Question: I have a desktop application that shows a virtual representation of the user's screen. The ratio of the canvas inside my application does not match the ratio of the user's screen.

Inside my application the user can add a rectangle shaped section on the screen. When the rectangle is added, the default size on the actual desktop is 450x300. So I need to resize the rectangle in the virtual desktop to reflect that.
So I can't simply do this:
'''
double virtualRectWidth = VirtualResolutionX / (RealResolutionX / 450);
double virtualRectHeight = virtualRectWidth / (RealResolutionX / RealResolutionY);
'''
The aspect ratio would not match.
How do I adjust the size of the virtual rectangle?
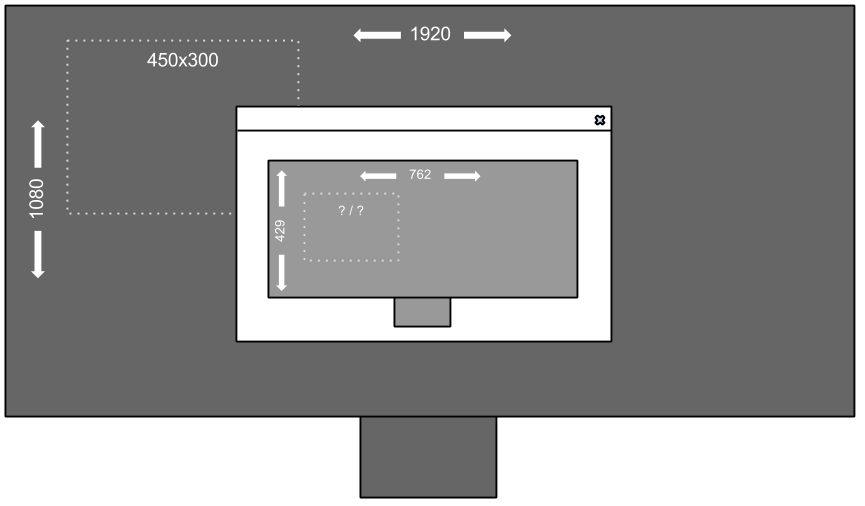
Answer: If you wan to account for all the possible options (real height/width bigger/smaller than virtual height/width) and to make sure that the best configuration is delivered (the rescaling occurs such that the available space is maximised), it is not so straightforward. The code below accounts for all the eventualities:
'''
double safeRatio = 0.95; //Avoiding identical height/width
double heightWidthRatio = virtualRectHeight / virtualRectWidth; //450 / 300
double diffWidth = safeRatio * realRectWidth - virtualRectWidth;
double diffHeight = safeRatio * realRectHeight - virtualRectHeight;
double virtualRectWidth_final = virtualRectWidth;
double virtualRectHeight_final = virtualRectHeight;
if (diffWidth <= 0 && diffHeight <= 0) //virtualRectWidth >= safeRatio*realRectWidth and virtualRectHeight >= safeRatio*realRectHeight
{
int counterDec = 10;
if(Math.Abs(diffWidth) > Math.Abs(diffHeight))
{
virtualRectWidth_final = safeRatio * realRectWidth + counterDec;
do
{
virtualRectWidth_final = safeRatio * realRectWidth - counterDec;
virtualRectHeight_final = virtualRectWidth_final * heightWidthRatio;
} while(virtualRectHeight_final > safeRatio * realRectHeight);
}
else
{
virtualRectHeight_final = safeRatio * realRectHeight + counterDec;
do
{
virtualRectHeight_final = safeRatio * realRectHeight - counterDec;
virtualRectWidth_final = virtualRectHeight_final / heightWidthRatio;
} while(virtualRectWidth_final > safeRatio * realRectWidth);
}
}
else if (diffWidth <= 0) //virtualRectWidth >= safeRatio*realRectWidth
{
virtualRectWidth_final = safeRatio * realRectWidth;
virtualRectHeight_final = virtualRectWidth_final * heightWidthRatio;
if (virtualRectHeight_final >= safeRatio * realRectHeight)
{
virtualRectHeight_final = safeRatio * realRectHeight;
virtualRectWidth_final = virtualRectHeight_final / heightWidthRatio;
}
}
else if (diffHeight <= 0) //virtualRectHeight >= safeRatio*realRectHeight
{
virtualRectHeight_final = safeRatio * realRectHeight;
virtualRectWidth_final = virtualRectHeight_final / heightWidthRatio;
if (virtualRectWidth_final >= safeRatio * realRectWidth)
{
virtualRectWidth_final = safeRatio * realRectWidth;
virtualRectHeight_final = virtualRectWidth_final * heightWidthRatio;
}
}
else //virtualRectWidth < safeRatio*realRectWidth && virtualRectHeight < safeRatio*realRectHeight
{
if (diffWidth < diffHeight)
{
virtualRectHeight_final = virtualRectWidth_final * heightWidthRatio;
}
else
{
virtualRectWidth_final = virtualRectHeight_final / heightWidthRatio;
}
}
'''
The final values are given by 'virtualRectWidth_final' and 'virtualRectHeight_final'. With a bit of work, you might reduce the size of the code but what matters here is the result and well... I have done enough just to answer your question.